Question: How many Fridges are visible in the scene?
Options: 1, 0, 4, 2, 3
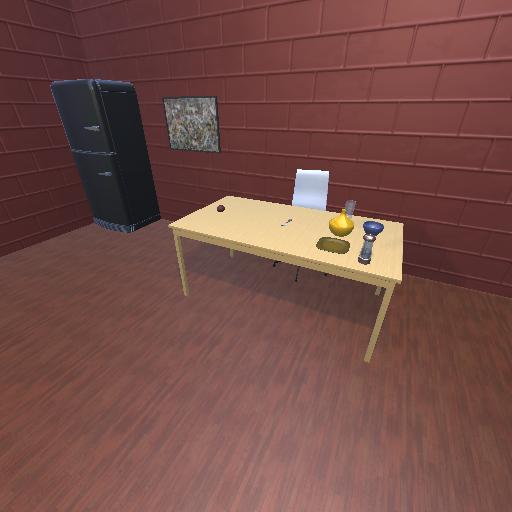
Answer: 1